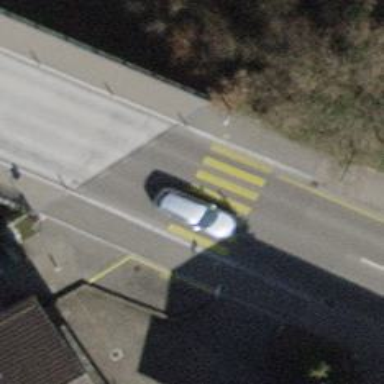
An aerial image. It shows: Marked uncontrolled road crossing.